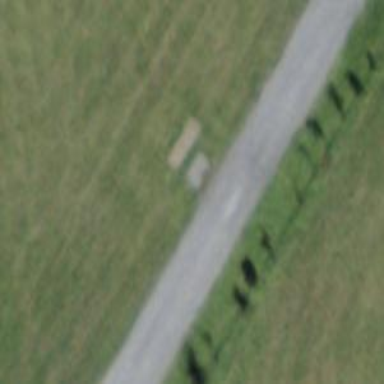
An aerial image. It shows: Designated golf cart path with gravel surface. The road is track with grade 2 tracktype.